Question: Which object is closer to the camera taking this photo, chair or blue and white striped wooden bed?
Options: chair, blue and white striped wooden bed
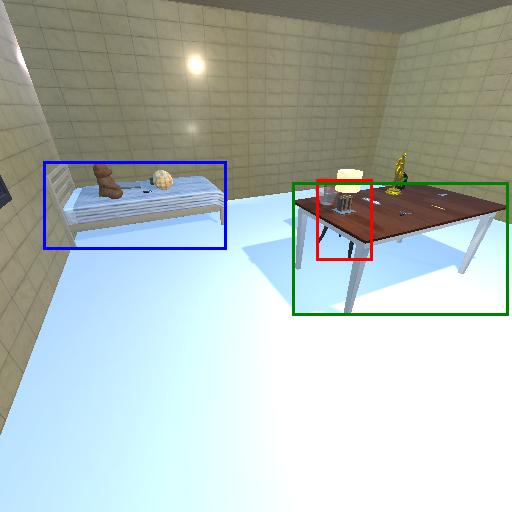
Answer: chair